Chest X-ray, AP view. Patient: 54 years old, sex F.
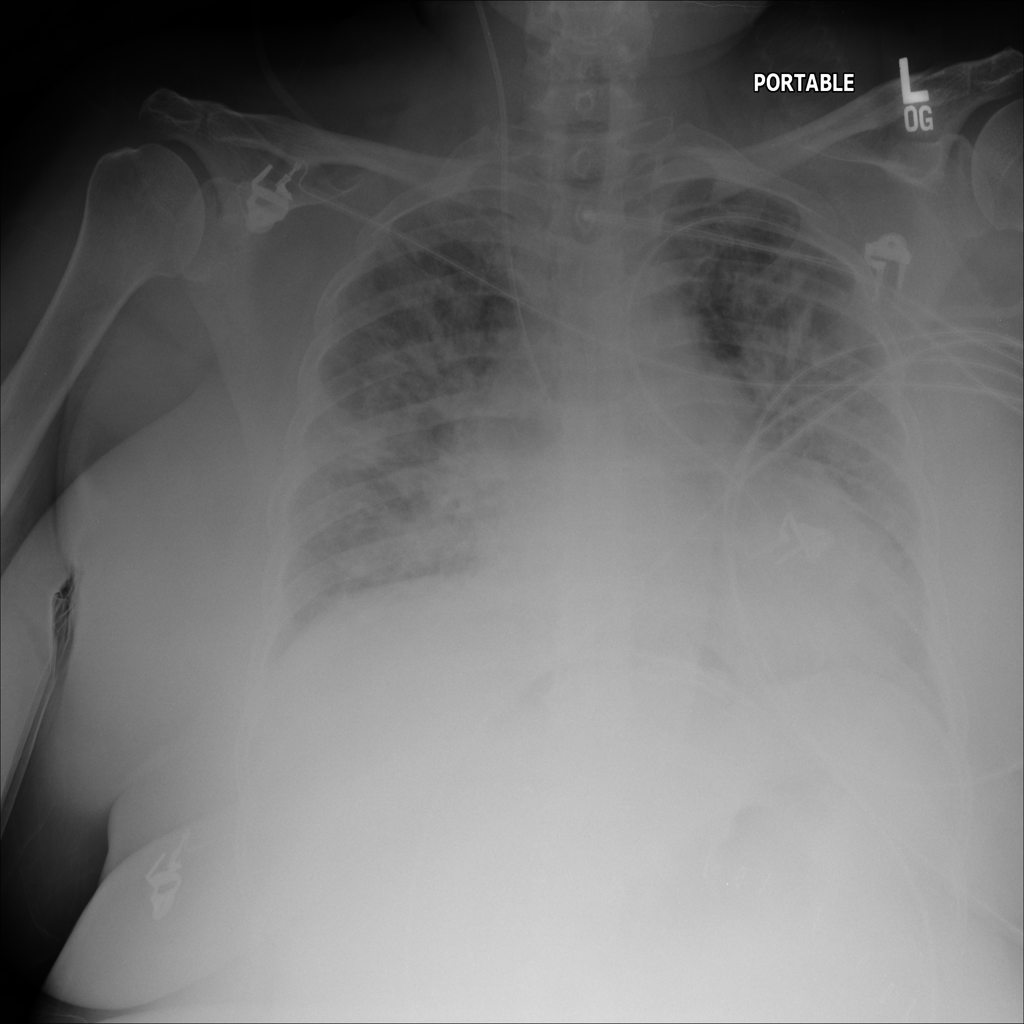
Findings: No Finding